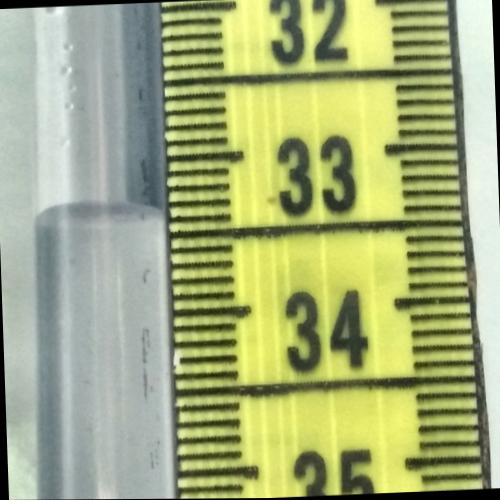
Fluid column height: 33.3 cm